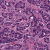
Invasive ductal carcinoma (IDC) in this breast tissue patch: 1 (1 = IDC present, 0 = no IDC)